Field crop: tomato
Growth stage: 1
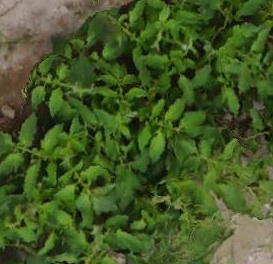
Species: tomato